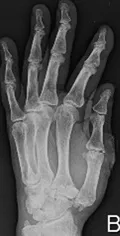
A
,
B
) Simple X-rays of the fracture-dislocation.
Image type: radiology (x_ray)